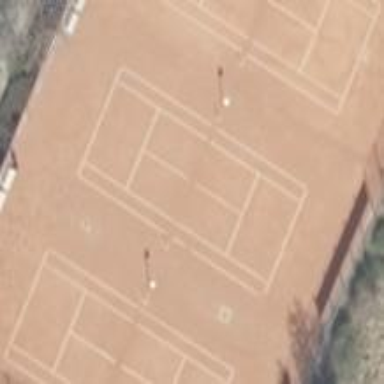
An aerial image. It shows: Clay tennis court in leisure land pitch.